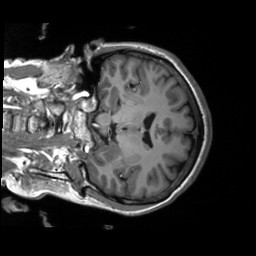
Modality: T1w
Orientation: coronal
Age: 52
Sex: female
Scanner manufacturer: siemens
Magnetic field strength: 3 T
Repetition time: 2.53 s
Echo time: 0.00219 s